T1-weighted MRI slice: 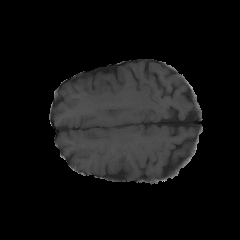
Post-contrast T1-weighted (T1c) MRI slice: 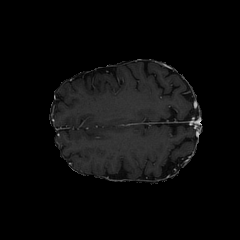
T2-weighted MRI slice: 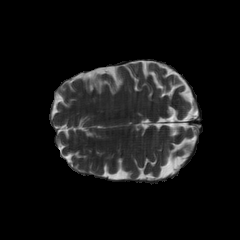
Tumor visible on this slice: no